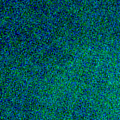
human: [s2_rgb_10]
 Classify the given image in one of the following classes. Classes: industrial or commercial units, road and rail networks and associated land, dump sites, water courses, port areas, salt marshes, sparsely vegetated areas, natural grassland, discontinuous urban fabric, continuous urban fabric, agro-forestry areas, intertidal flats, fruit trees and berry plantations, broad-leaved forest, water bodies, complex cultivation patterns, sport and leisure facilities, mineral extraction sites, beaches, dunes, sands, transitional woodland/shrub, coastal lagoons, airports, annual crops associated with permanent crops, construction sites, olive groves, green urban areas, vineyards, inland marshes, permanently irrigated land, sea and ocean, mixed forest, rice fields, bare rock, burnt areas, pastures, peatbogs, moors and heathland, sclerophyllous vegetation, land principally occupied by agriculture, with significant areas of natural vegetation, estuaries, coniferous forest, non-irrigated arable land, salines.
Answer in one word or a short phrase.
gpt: sea and ocean